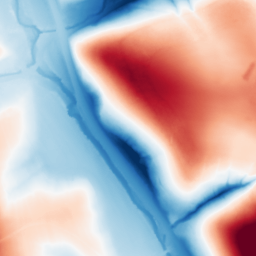
Category: classical
Decomposition family: gaussian
Decomposition parameters: sigma: 50
Upsampling method: linear_exact
Upsampling parameters: scale: 2
Upsampling scale: 2